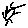
Label: sun